Question: Ive got a table of price info as the image below, im trying to query the db to give me back the 'item' and the cheapest supplier value.

So for the table below it would be
- - -
Is this possible to do with sql querys, or would you need to output all the values and then filter them with php (or language of choice) ?
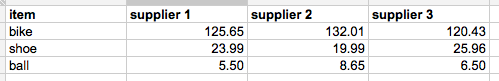
Answer: Use <URL>
'''
select item, least(supplier1, supplier2, supplier3)
from your_table
'''